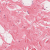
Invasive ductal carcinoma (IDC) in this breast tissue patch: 0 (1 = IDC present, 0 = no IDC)